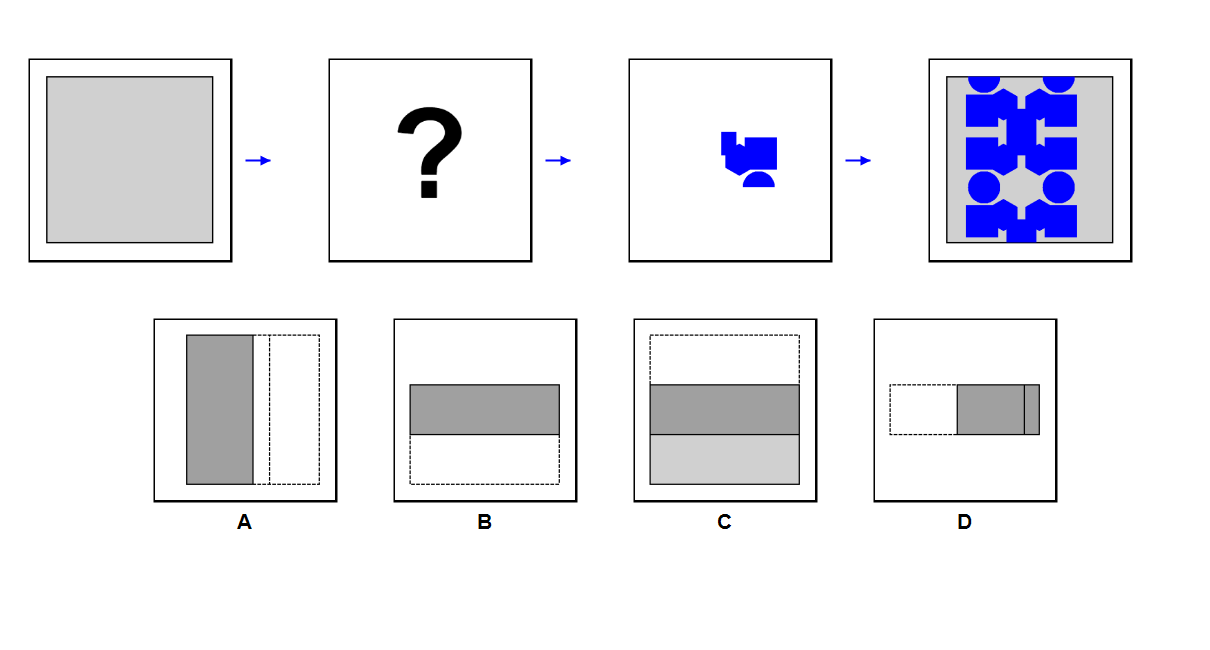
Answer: A